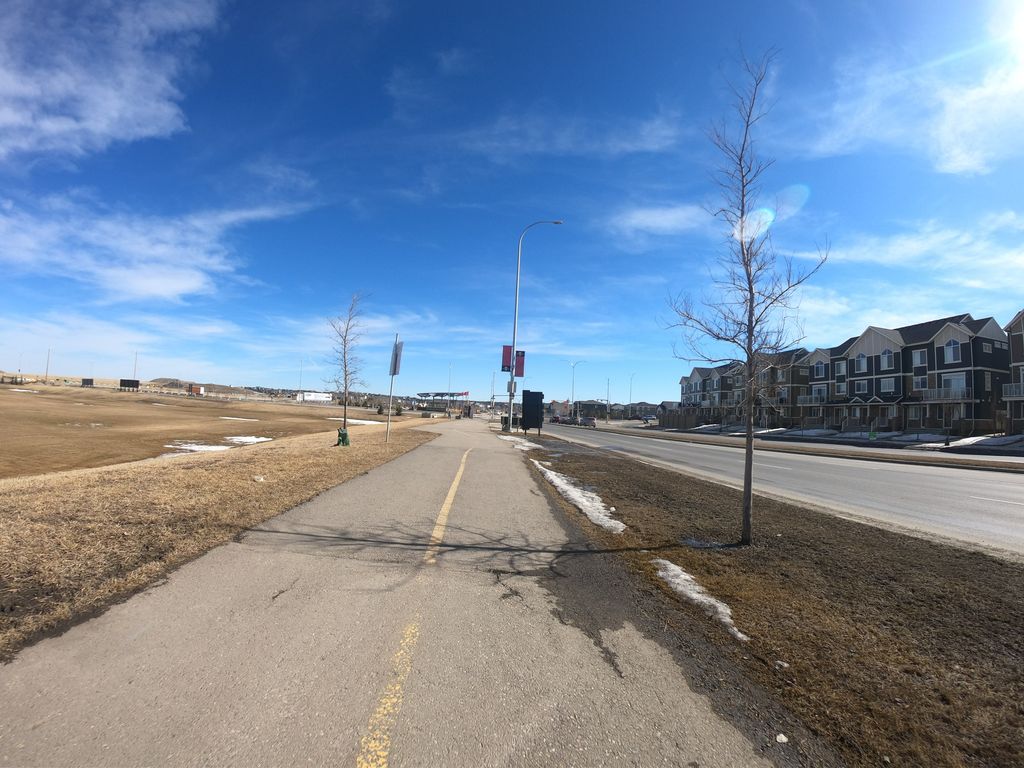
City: calgary